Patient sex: M
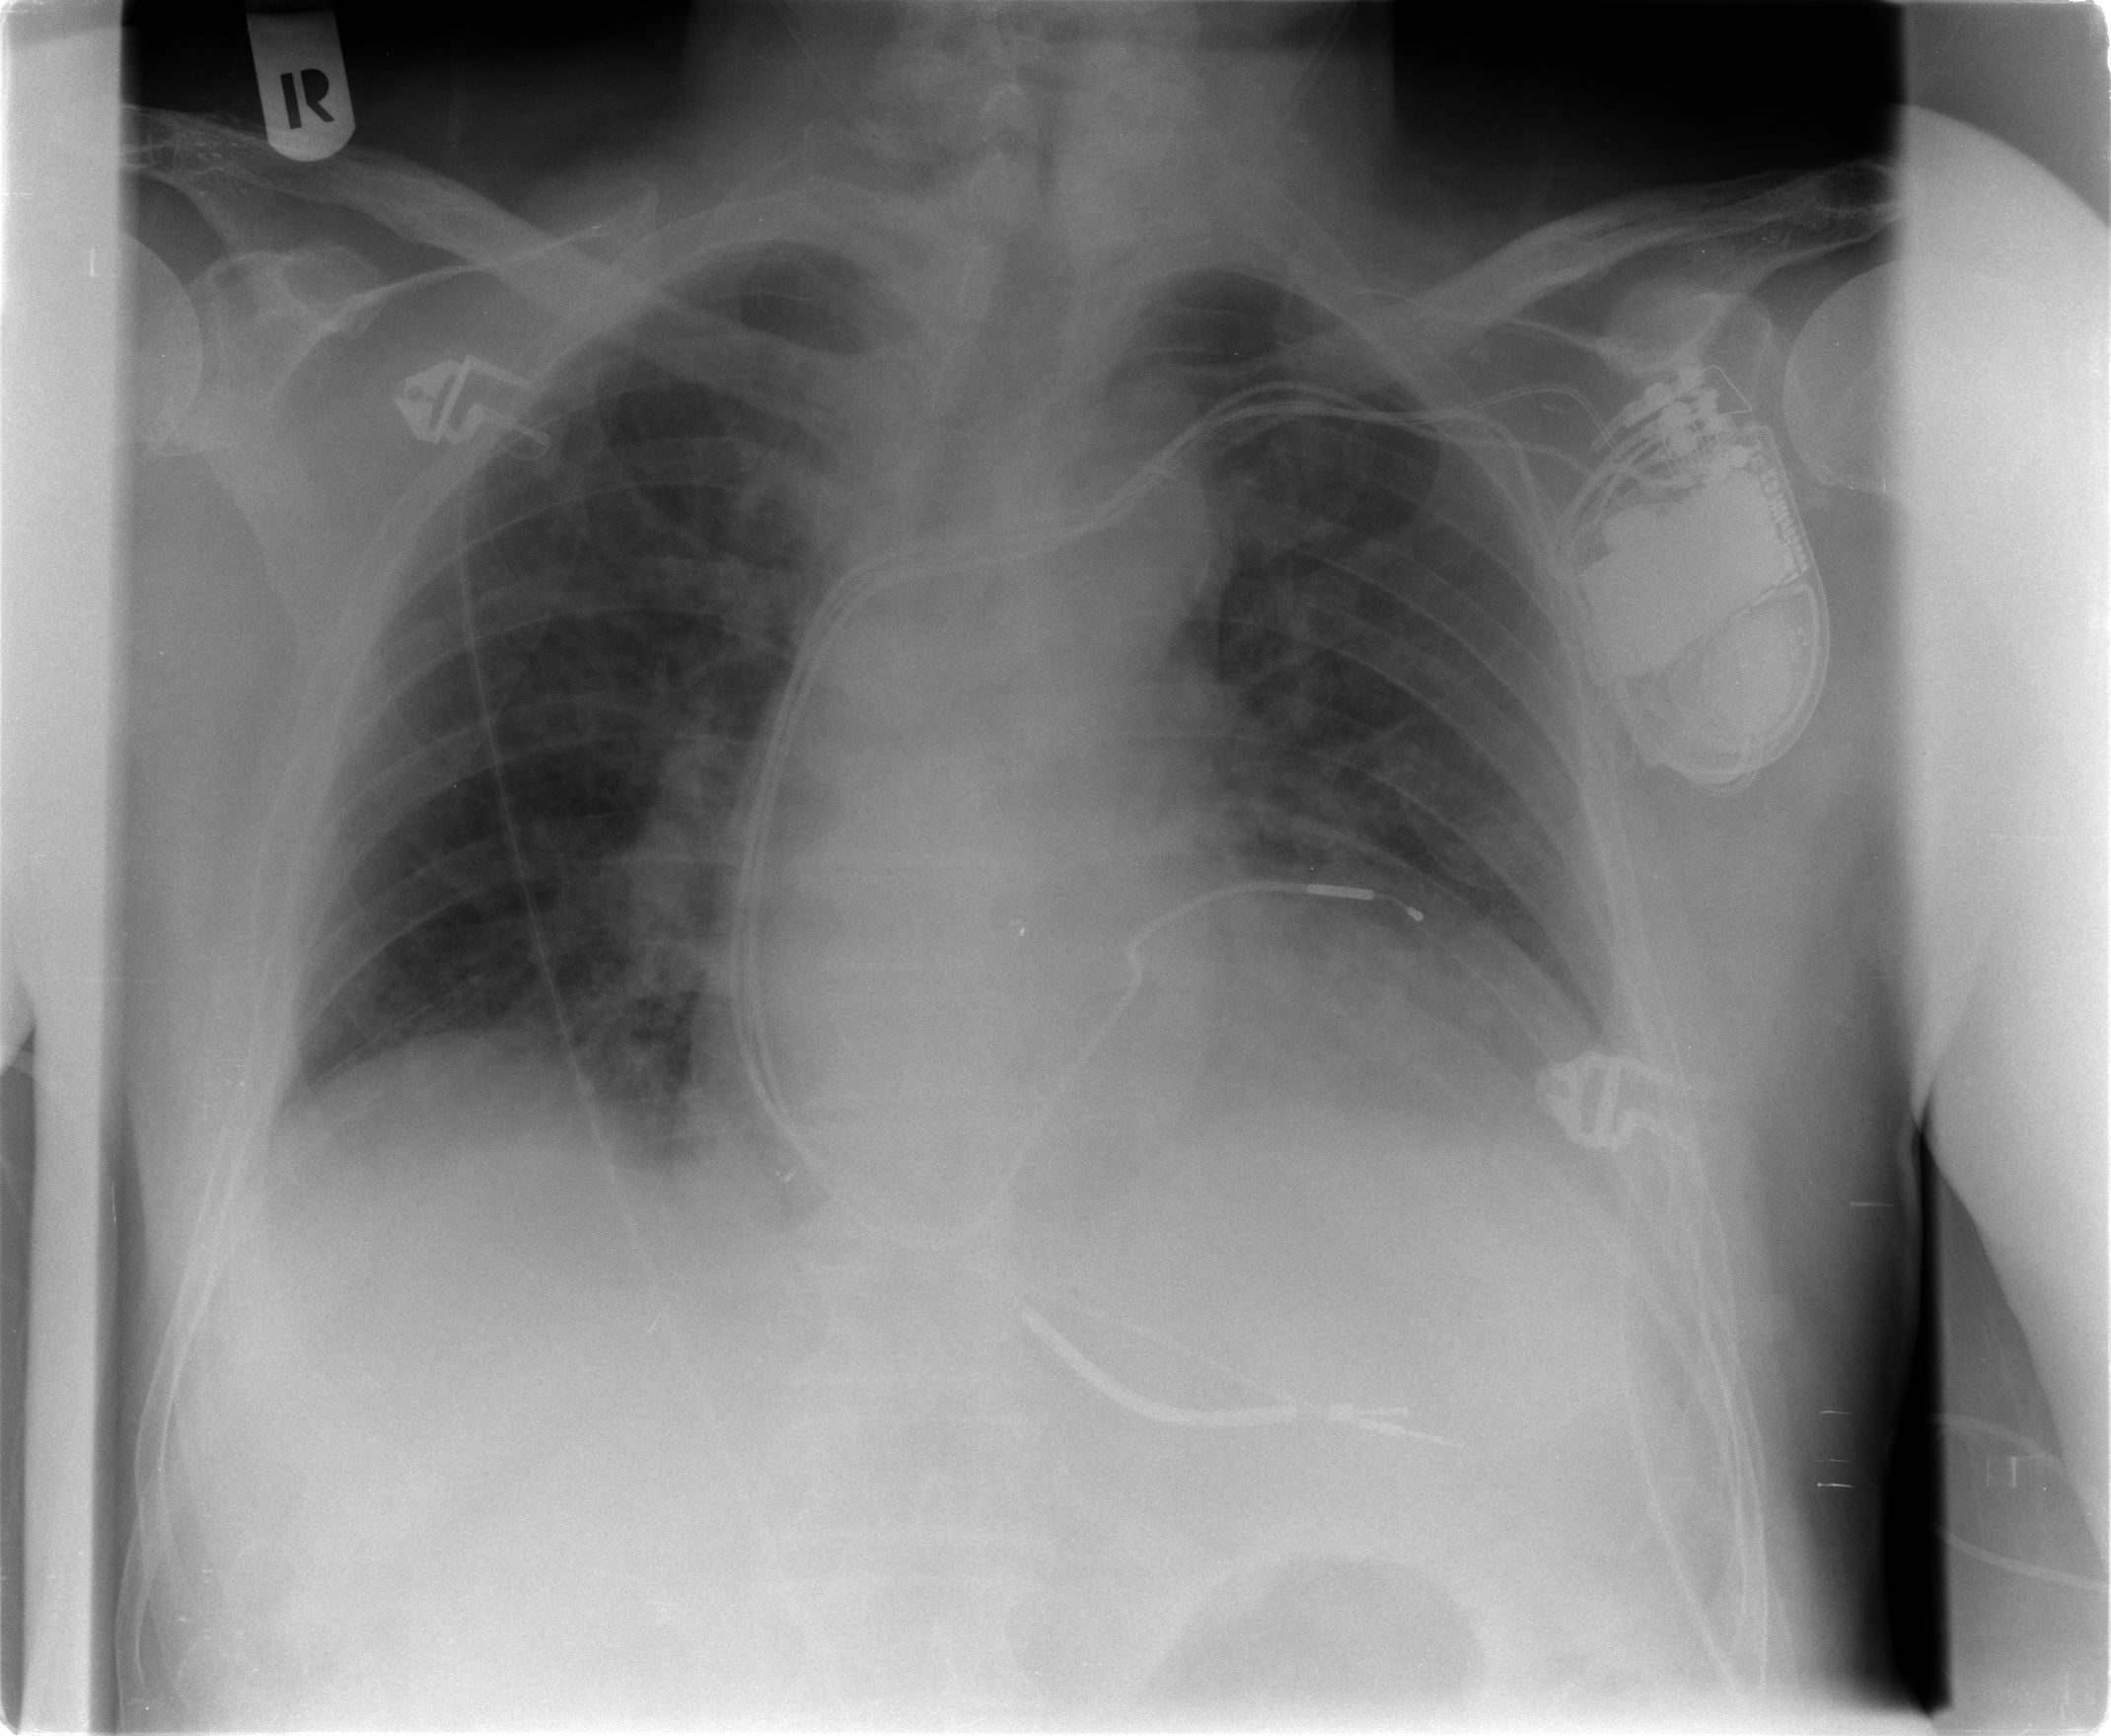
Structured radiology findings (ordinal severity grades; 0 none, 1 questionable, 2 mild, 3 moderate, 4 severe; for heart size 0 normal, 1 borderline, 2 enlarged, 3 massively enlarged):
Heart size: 2
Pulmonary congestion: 2
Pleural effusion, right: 0
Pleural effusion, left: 2
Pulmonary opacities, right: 1
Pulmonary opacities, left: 1
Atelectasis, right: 2
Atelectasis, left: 2